九年级 · 画法几何学
如图, 在 $\triangle A B C$ 中, $A B=A C, \odot 0$ 是 $\triangle A B C$ 的内切圆, 它与 $A B, B C, C A$ 分别相切于点 $D 、 E 、$ F.

(1) 求证: $\mathrm{BE}=\mathrm{CE}$;

(2) 若 $\angle A=90^{\circ}, A B=A C=2$, 求 $\odot 0$ 的半径.

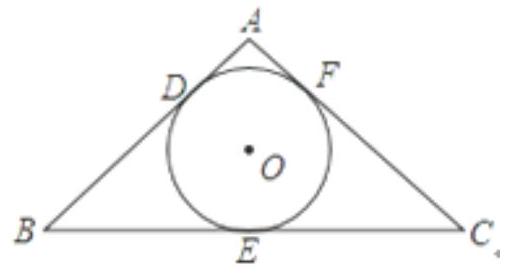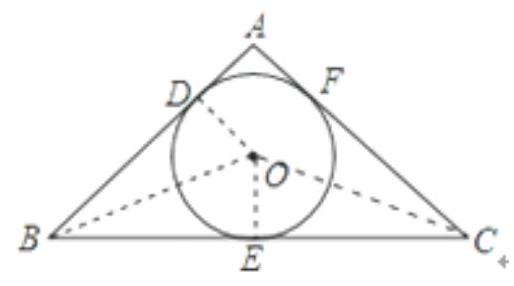
答案: 【分析】 (1) 利用切线长定理得出 $\mathrm{AD}=\mathrm{AF}, \mathrm{BD}=\mathrm{BE}, \mathrm{CE}=\mathrm{CF}$, 进而得出 $\mathrm{BD}=\mathrm{CF}$, 即可得出答案;

（2）首先连结 $O \mathrm{D} 、 0 \mathrm{E}$, 进而利用切线的性质得出 $\angle O D A=\angle O F A=\angle A=90^{\circ}$ ，进而得出四边形 $0 D A F$ 是正方形, 再利用勾股定理求出 $\odot 0$ 的半径.

解法一: (1) 证明: $\because \odot 0$ 是 $\triangle A B C$ 的内切圆, 切点为 $D 、 E 、 F$

$\therefore \mathrm{AD}=\mathrm{AF}, \mathrm{BD}=\mathrm{BE}, \mathrm{CE}=\mathrm{CF}$,

$\because \mathrm{AB}=\mathrm{AC}$,

$\therefore \mathrm{AB}-\mathrm{AD}=\mathrm{AC}-\mathrm{AF}$,

即 $\mathrm{BD}=\mathrm{CF}$,

$\therefore \mathrm{BE}=\mathrm{CE} ;$

解法二: (1) 证明：连结 $O B 、 O C 、 O E$

$\because \odot 0$ 是 $\triangle \mathrm{ABC}$ 的内切圆,

$\therefore O B, O C$ 分别平分 $\angle A B C, \angle A C B$,

$\therefore \angle 0 \mathrm{BC}=\frac{1}{2} \angle \mathrm{ABC}, \angle O C B=\frac{1}{2} \angle \mathrm{ACB}$,

$\because \mathrm{AB}=\mathrm{AC}$,

$\therefore \angle \mathrm{ABC}=\angle \mathrm{ACB}$,

$\therefore \angle \mathrm{OBC}=\angle \mathrm{OCB}$,

$\therefore 0 \mathrm{~B}=0 \mathrm{C}$,

又 $\because \odot 0$ 是 $\triangle A B C$ 的内切圆, 切点为 $E$,

$\therefore 0 \mathrm{E} \perp \mathrm{BC}$,

$\therefore \mathrm{BE}=\mathrm{CE} ;$

(2) 解：连结 $O D 、 O E$,

$\because \odot 0$ 是 $\triangle A B C$ 的内切圆, 切点为 $D 、 E 、 F$,

$\therefore \angle 0 \mathrm{DA}=\angle \mathrm{OFA}=\angle \mathrm{A}=90^{\circ}$,

又 $\because 0 \mathrm{O}=0 \mathrm{~F}$,

$\therefore$ 四边形 0 DAF 是正方形,

设 $0 D=A D=A F=r$,

则 $\mathrm{BE}=\mathrm{BD}=\mathrm{CF}=\mathrm{CE}=2-\mathrm{r}$,

在 $\triangle \mathrm{ABC}$ 中, $\angle \mathrm{A}=90^{\circ}$,

$\therefore \mathrm{BC}=\sqrt{\mathrm{AB}^{2}+\mathrm{AC}^{2}}=2 \sqrt{2}$,

又 $\because \mathrm{BC}=\mathrm{BE}+\mathrm{CE}$,

$\therefore(2-r)+(2-r)=2 \sqrt{2}$,

得: $r=2-\sqrt{2}$,

$\therefore \odot 0$ 的半径是 $2-\sqrt{2}$.